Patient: sex M, age 64
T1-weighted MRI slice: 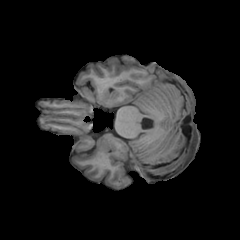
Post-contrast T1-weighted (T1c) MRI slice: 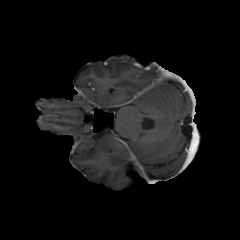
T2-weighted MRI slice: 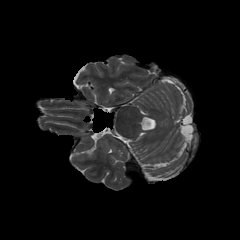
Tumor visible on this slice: no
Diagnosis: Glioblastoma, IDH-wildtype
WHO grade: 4